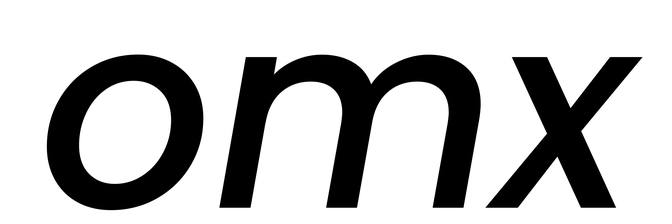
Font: Poppins-MediumItalic